Question: I want to include a collection type inside another collection type.
It should look like this:
Using just one collection works fine, but I need to edit the prototype of the outer form, so it renders the prototype of the inner form for each line.
Any ideas how could I do that? Also what would be the best way to save
EDIT:
Now I am trying to render the prototype of the nested form:
'''
<ul class="characteristics-container" data-prototype="{{ form_widget(form.characteristics.vars.prototype)|e }}" data-prototype-options="{{ form_widget(form.characteristics.options.vars.prototype|e ) }}">
{# iterate over each existing tag and render its only field: name #}
{% for characteristic in form.characteristics %}
<li>{{ form_row(characteristic.name) }}</li>
<div class="characteristics-options">
{% for opt in form.characteristics.options %}
{% endfor %}
</div>
{% endfor %}
</ul>
'''
It gives error in 'form_widget(form.characteristics.options.vars.prototype|e'
'''
Method "options" for object "Symfony\Component\Form\FormView" does not exist in
'''
I tried characteristics[0], and it says the key doesnt exist
Here are my form classes:
'''
$builder
->add('characteristics','collection', array(
'label' => 'Caracteristicas',
'type' => new PromotionCharacteristicType(),
'allow_add' => true,
'allow_delete' => true,
'by_reference' => false
))
'''
'''
$builder
->add('name',NULL, array('label' => 'Nome'))
->add('options', 'collection', array(
'type' => new PromotionCharacteristicOptionType(),
'allow_add' => true,
'allow_delete' => true,
'prototype' => true,
'by_reference' => false,
))
;
'''
'''
$builder
->add('name',NULL, array('label' => 'Nome'))
;
'''
The first level prototype, works fine.
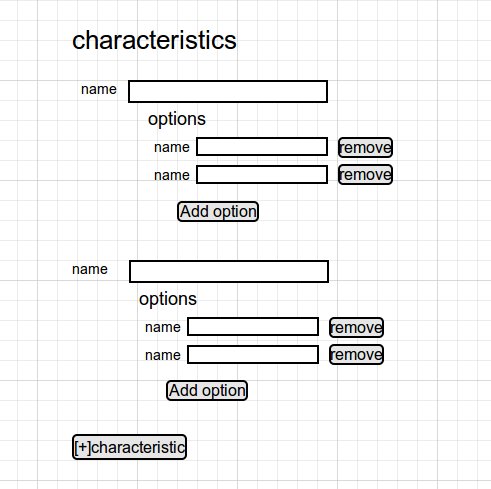
Answer: ### forms and prototype
You need to keep two prototypes from different collections. Symfony offers to store them in a data-prototype attribute of div tag, which wrap the collection. In your situation it's very inefficient. So you can just render it by hand in empty div somethere
Example you have characters form
'''
class CharacterType extends AbstractType
{
public function buildForm(FormBuilderInterface $builder, array $options)
{
$builder->add('opts', 'collection', array(
'type' => new OptionType(),
'allow_add' => true,
'allow_delete' => true,
'prototype' => true,
'prototype_name' => '__opt_prot__'
));
$builder->add('char_desc', 'text');
}
public function getName()
{
return 'char';
}
}
'''
Then create form that has characters collection
'''
$form = $this->createFormBuilder()
->add('chars', 'collection', array(
'type' => new CharacterType(),
'allow_add' => true,
'allow_delete' => true,
'prototype_name' => '__char_prot__'
))
->getForm();
# example data
$form->setData(
array(
'chars' => array(
array('options' => array(), 'char_desc' => 1),
array('options' => array(), 'char_desc' => 2),
),
)
);
'''
and get prototypes
'''
<div
id="prots"
data-prototype-opt="{{ form_widget(form.chars.vars.prototype.children['opts'].vars.prototype) | e }}"
data-prototype-char="{{ form_widget(form.chars.vars.prototype) | e }}"
>
</div>
'''
And then render collection like in this <URL> or override collection_widget block
'''
{% for char in form.chars %}
{{ form_row(char.char_desc) }}
<label for="">opts</label>
{% for opt in char.opts %}
{{ form_row(opt.text) }}
{% endfor %}
{% endfor %}
'''
### how to save it
Use nosql database if you can. Or use <URL> model for relation databases. But if you do not need to search through the options, or sort them, you can store a serialized array in the database and use the doctrine type 'array'